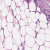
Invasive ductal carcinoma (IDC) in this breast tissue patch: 1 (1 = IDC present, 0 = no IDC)